Question: I have a navigationbar-positioning problem that seems to have appeared with iOS6.
It acts in many ways similar to the proplem some users are experiencing when rotating some views
The app has a splash screen, displayed full screen (achieved by setting 'Hide statusbar during application launch' to 'True')
Then in 'viewDidLoad' in my Master View Controller the following line adds the statusbar back to the app:
'''
[[UIApplication sharedApplication] setStatusBarHidden:NO withAnimation:UIStatusBarAnimationNone];
'''
This adds the StatusBar to the app, and shifts the view downwards 20pt as expected.
However, the NavigationBar stays put, underneath the StatusBar with a 20pt glitch underneath.

Before iOS6 I used to fix this by adding the following line of code:
'''
[UIApplication sharedApplication].keyWindow.frame=CGRectMake(0, 20, 320, [[UIScreen mainScreen] bounds].size.height-20);
'''
Now, however, this do not work.
Some research shows that at the time of calling 'viewDidLoad', 'keyWindow.frame' has a size and origin both of {0,0}, and altering it has no effect.
When inserting the two lines mentioned above to 'viewDidAppear' I get the same behaviour when the app launches. When I dhen move to another view and back to the first view however, the alteration of 'keyWindow.frame' has the desired effect and the NavigationBar ends up positioned where it should be.
My question then: How to make the NavigationBar gets it's right position after adding the StatusBar to an iOS-app when the StatusBar is initially hidden?
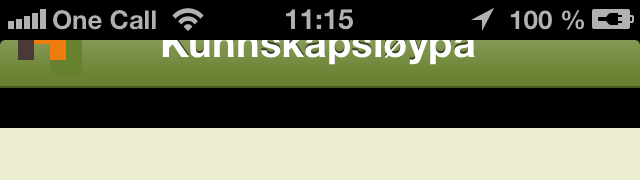
Answer: Seems like I'm asleap at work again:
The effect of doing things in the other methods ('view[Will|Did]Appear') do not apply since the statusbar are already displayed by the calling from 'viewDidLoad'. I did remove the code from there and then got the desired effect from 'viewDidAppear'. Any of the methods called earlier do not alter the child frame. (Neither 'viewDidLoad' or 'viewWillAppear' alters the frame of '[UIApplication sharedApplication].keyWindow.frame')
So this has to be done in 'viewDidAppear'. Just make sure the statusbar has not aleready been displayed in some of the methods called before...
'''
-(void)viewDidAppear:(BOOL)animated {
[super viewDidAppear:animated];
[[UIApplication sharedApplication] setStatusBarHidden:NO withAnimation:NO];
[UIApplication sharedApplication].keyWindow.frame=CGRectMake(0, 20, 320, [[UIScreen mainScreen] bounds].size.height-20);
}
'''